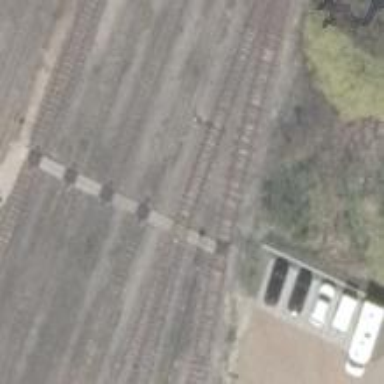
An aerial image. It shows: Railway switch.